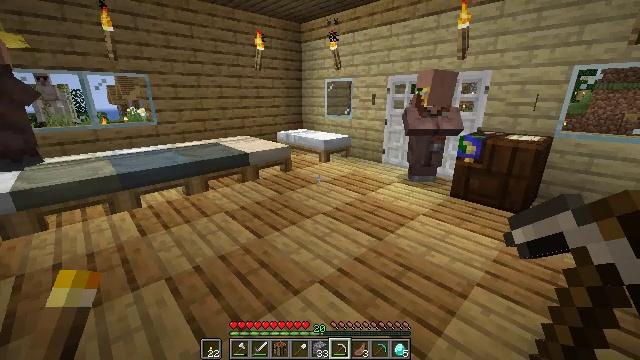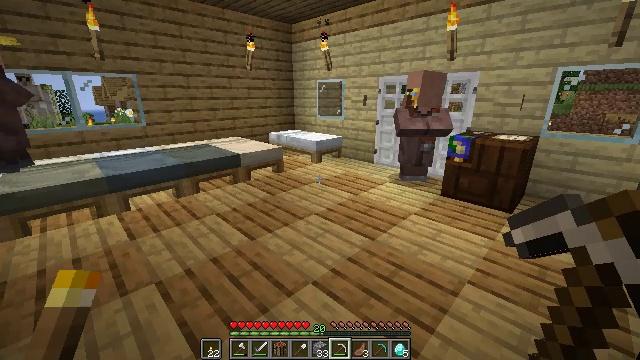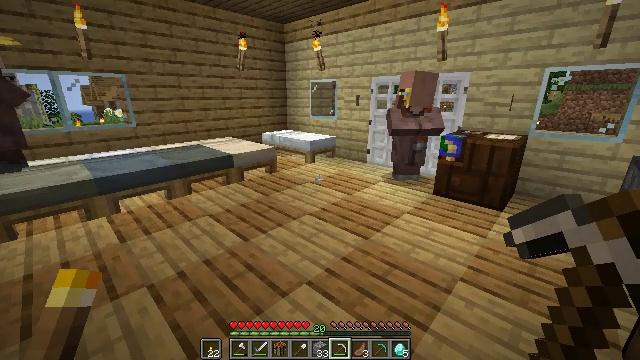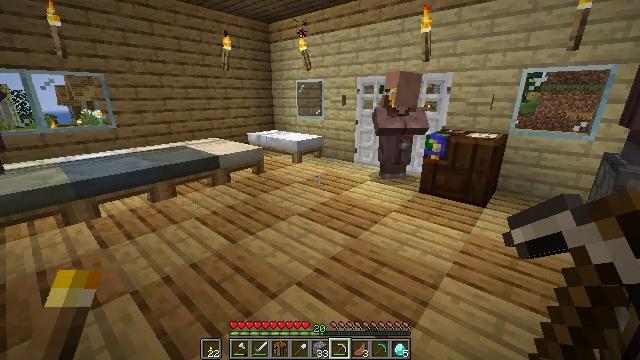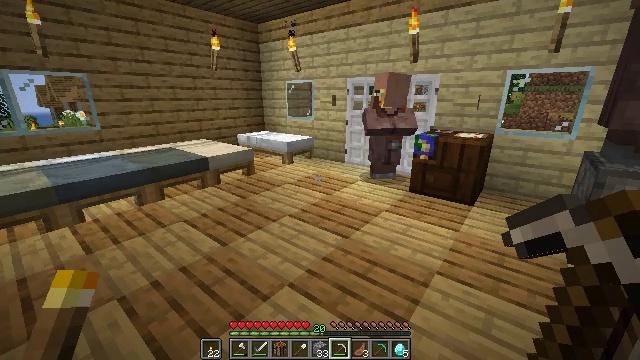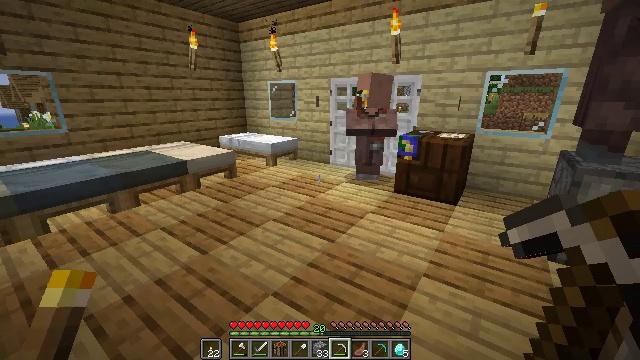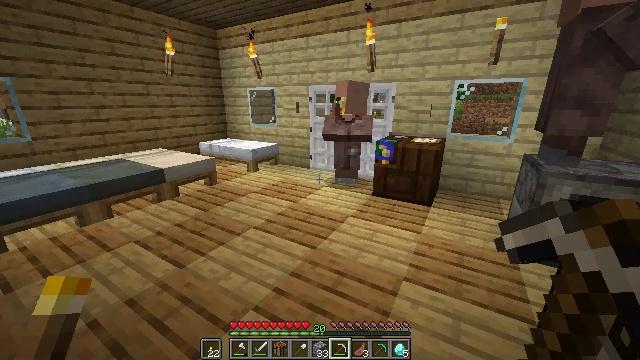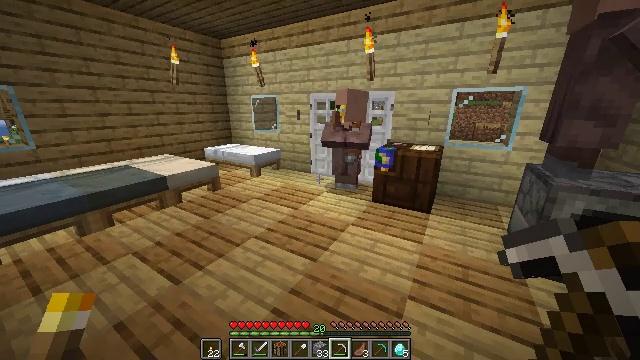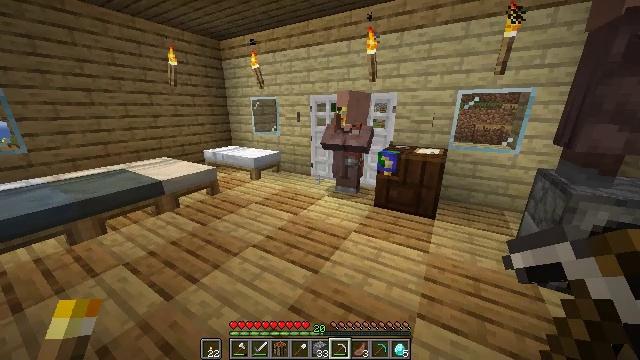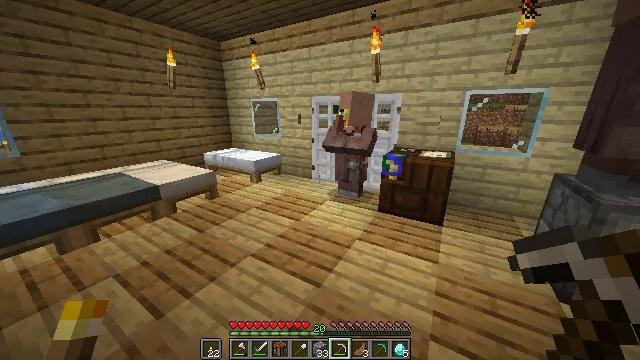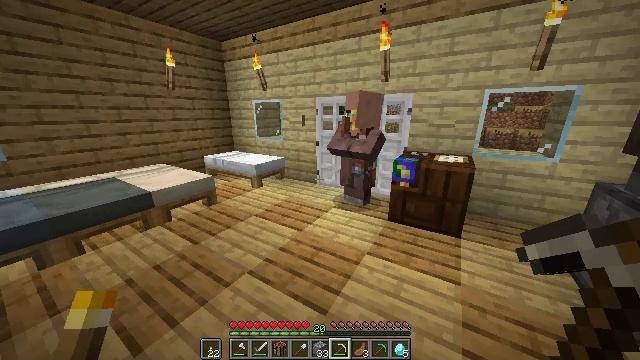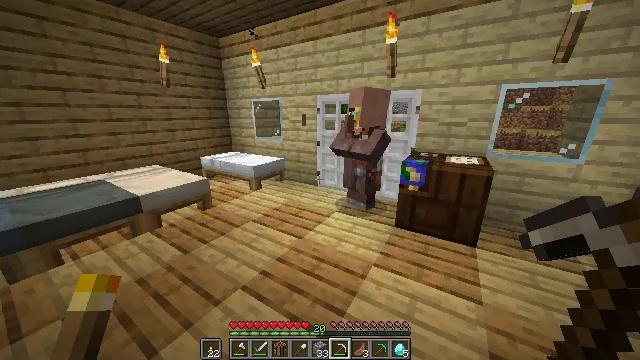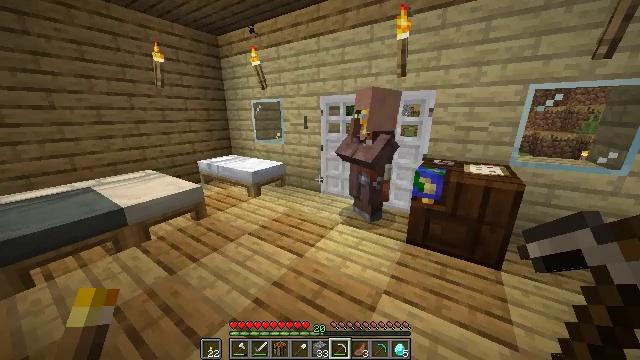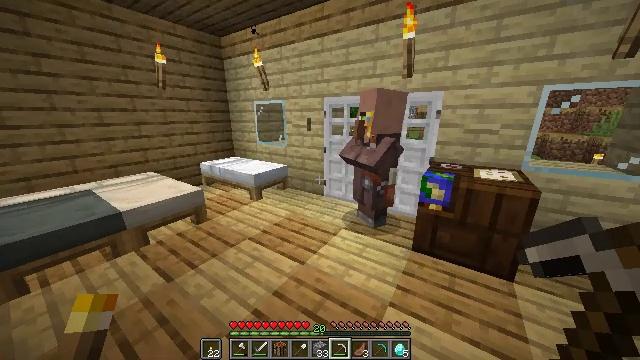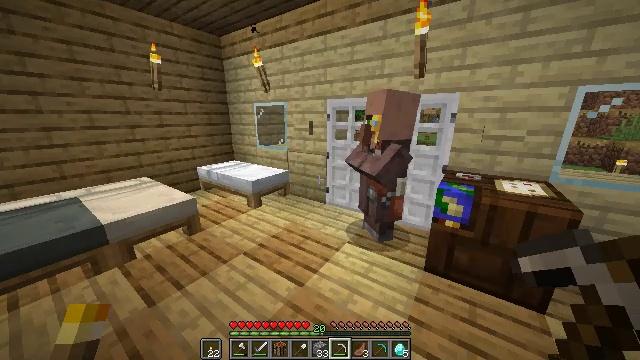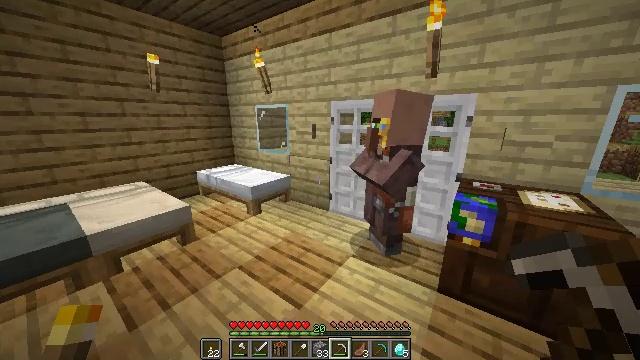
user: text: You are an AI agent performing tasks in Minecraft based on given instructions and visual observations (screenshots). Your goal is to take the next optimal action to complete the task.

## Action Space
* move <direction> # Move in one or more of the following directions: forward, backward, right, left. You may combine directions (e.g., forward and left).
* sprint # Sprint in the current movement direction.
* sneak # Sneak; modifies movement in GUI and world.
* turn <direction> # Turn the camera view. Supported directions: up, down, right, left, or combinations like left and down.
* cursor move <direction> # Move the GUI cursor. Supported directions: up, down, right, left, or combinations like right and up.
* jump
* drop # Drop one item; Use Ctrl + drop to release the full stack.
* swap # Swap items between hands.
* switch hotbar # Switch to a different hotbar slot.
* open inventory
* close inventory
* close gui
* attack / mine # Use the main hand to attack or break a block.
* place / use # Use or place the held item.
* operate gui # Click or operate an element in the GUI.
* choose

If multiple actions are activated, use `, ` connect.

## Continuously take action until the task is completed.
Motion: motion action
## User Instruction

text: Gather the blast furnace into your inventory.
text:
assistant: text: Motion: sprint, turn right
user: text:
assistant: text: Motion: sprint, turn right
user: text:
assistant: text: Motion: sprint, turn right
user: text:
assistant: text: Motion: sprint, turn right
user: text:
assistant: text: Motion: move forward, sprint, turn right
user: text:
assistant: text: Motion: move forward, sprint, turn right
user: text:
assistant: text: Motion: move forward, sprint
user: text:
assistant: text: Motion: move forward, sprint
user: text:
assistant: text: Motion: move forward, sprint
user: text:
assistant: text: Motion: move forward, sprint
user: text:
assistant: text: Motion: move forward, sprint
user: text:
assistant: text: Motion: move forward, sprint
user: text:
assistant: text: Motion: move forward, sprint
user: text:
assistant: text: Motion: move forward, sprint, turn left
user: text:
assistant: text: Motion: move forward, sprint, turn left
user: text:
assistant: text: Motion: move forward, sprint
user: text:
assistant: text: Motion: move forward, sprint
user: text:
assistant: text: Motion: move forward, sprint
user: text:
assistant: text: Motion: move forward, sprint
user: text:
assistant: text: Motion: move forward, sprint
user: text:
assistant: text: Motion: move forward, sprint
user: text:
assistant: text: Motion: move forward, sprint
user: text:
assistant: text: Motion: move forward, sprint
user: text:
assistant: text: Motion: move forward, sprint
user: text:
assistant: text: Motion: move forward, sprint
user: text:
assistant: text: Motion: move forward, sprint, turn right
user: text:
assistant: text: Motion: sprint, turn right
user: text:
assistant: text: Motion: sprint, turn right
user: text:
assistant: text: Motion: no_op
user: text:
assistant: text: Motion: no_op